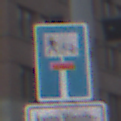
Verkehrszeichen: SackgasseRadverkehrFussgaengerDurchlaessig
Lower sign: HinweisGeaenderteVorfahrtVerkehrsfuehrungVerkehrsregelung3
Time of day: MorningAfternoon
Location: Outdoor (Urban)
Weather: Overcast
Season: NotSpecified
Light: Natural